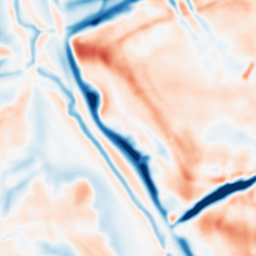
Category: multiscale
Decomposition family: dog
Decomposition parameters: sigma_low: 2
sigma_high: 10
Upsampling method: sinc_hamming
Upsampling parameters: scale: 4
kernel_size: 16
Upsampling scale: 4